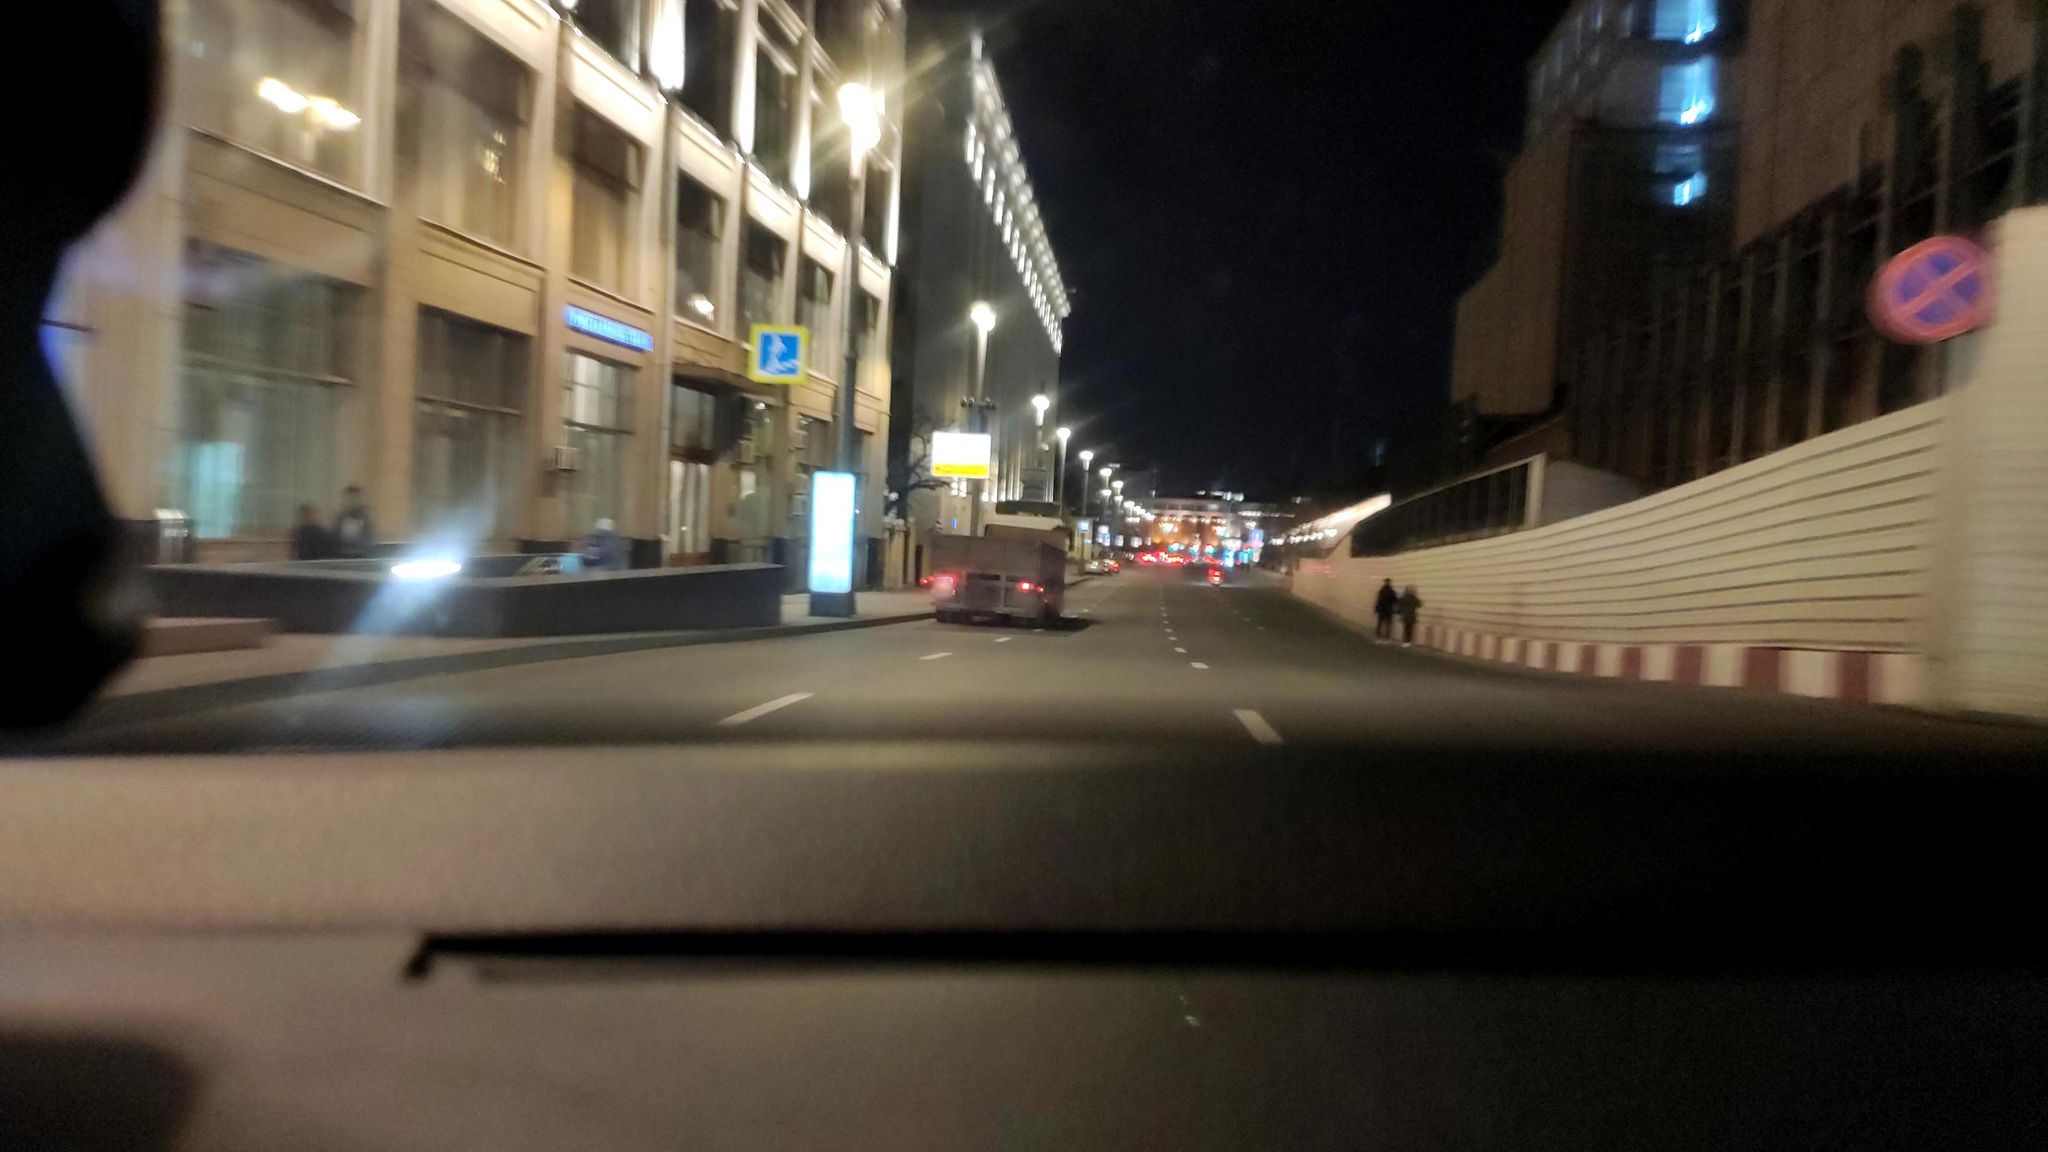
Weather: clear
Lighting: night
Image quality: slightly poor
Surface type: driving surface
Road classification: primary
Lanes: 4
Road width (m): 2.8
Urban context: urban centre
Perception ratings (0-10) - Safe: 1.03, Lively: 7.77, Beautiful: 1.8, Boring: 2.32, Depressing: 3.21, Wealthy: 5.87